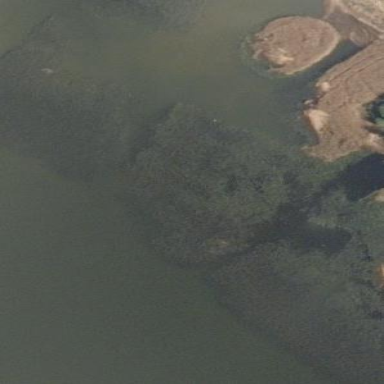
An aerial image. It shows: Reedbed in wetland area.